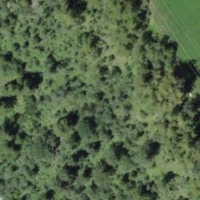
EUNIS habitat code: 41
Species observed at this site:
Cirsium palustre